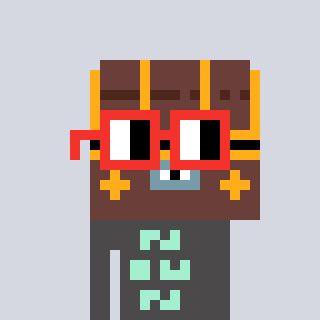
a pixel art character with square red glasses, a treasure chest-shaped head and a grayscale-colored body on a cool background